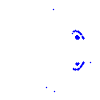
Particle: pion